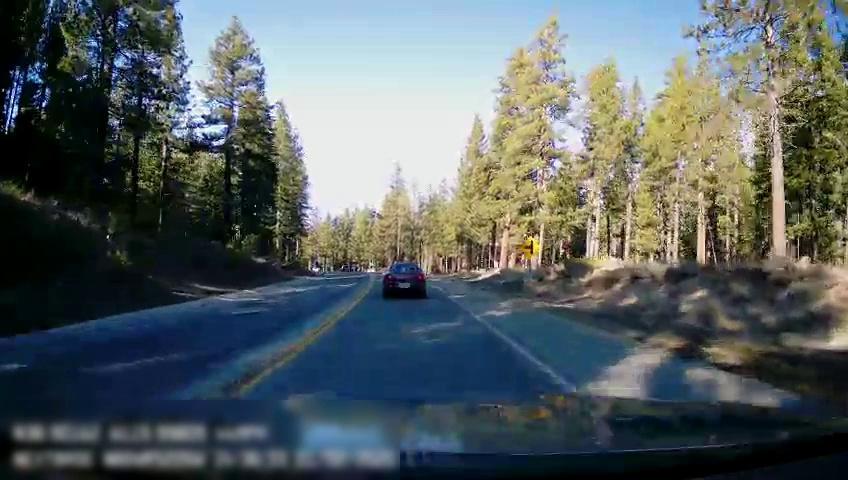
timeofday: Day
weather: Sunny
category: Drivable Space
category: Vehicles | Car
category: Lanes | Opposite Lane
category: Lanes | Current Lane
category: Lanes | Current Lane
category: Traffic | Signs